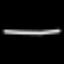
Label: line